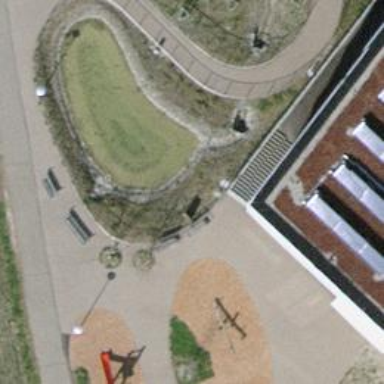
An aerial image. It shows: Brown bench in the vicinity.